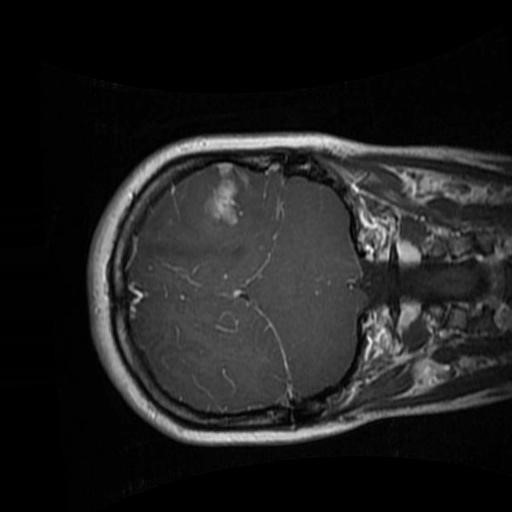
Label: brain_glioma